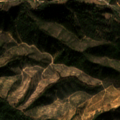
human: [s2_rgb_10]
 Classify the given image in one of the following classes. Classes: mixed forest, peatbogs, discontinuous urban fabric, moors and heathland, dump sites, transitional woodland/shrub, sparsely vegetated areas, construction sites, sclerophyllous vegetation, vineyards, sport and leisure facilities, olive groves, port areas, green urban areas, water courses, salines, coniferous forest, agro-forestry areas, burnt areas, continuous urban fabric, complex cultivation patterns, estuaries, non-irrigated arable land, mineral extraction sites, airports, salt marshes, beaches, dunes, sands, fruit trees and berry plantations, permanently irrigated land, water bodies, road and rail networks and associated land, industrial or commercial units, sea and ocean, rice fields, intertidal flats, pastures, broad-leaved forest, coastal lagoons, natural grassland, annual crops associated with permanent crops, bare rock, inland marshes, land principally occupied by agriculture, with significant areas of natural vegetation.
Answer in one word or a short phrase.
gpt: permanently irrigated land, broad-leaved forest, transitional woodland/shrub